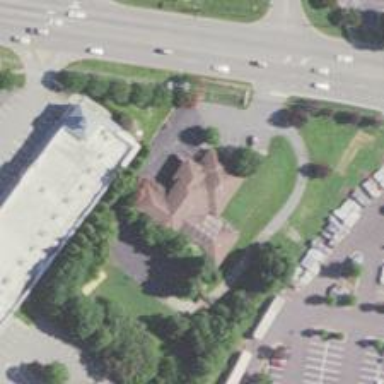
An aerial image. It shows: Veterinary facility.